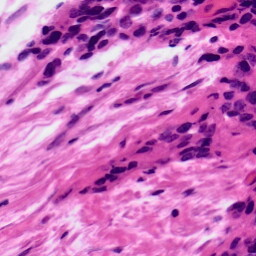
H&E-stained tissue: Ovarian